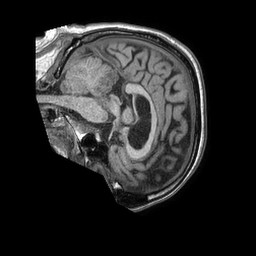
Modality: T1w
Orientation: sagittal
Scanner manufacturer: philips
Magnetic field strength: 1.5 T
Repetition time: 0.007672 s
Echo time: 0.003551 s